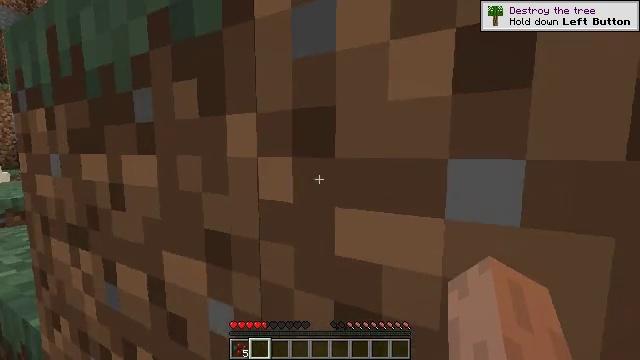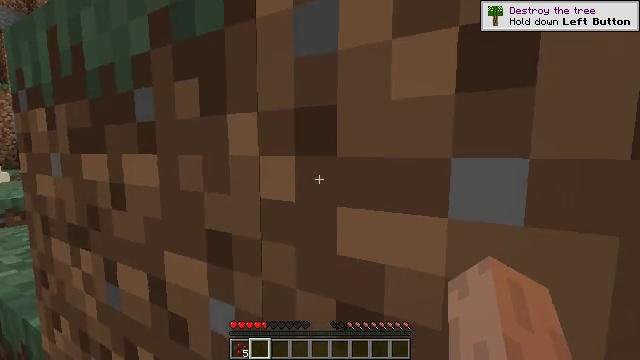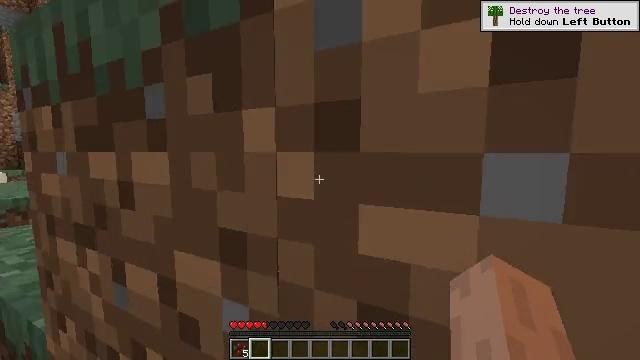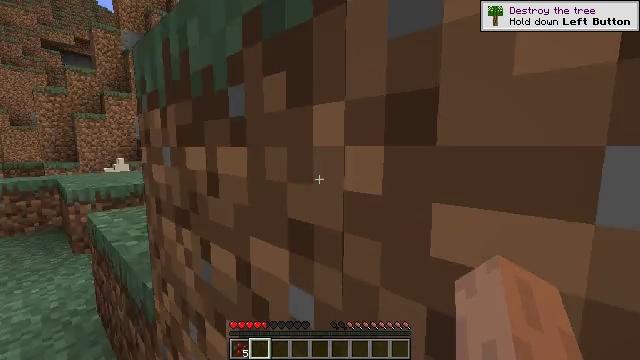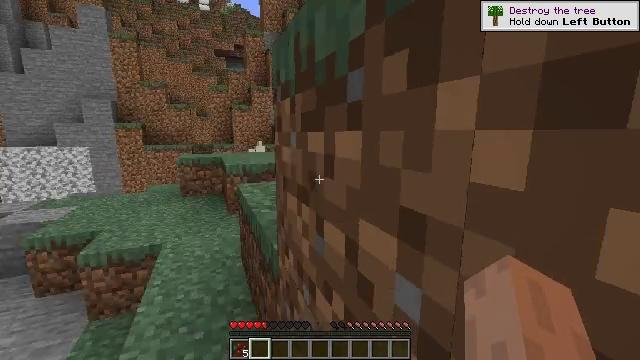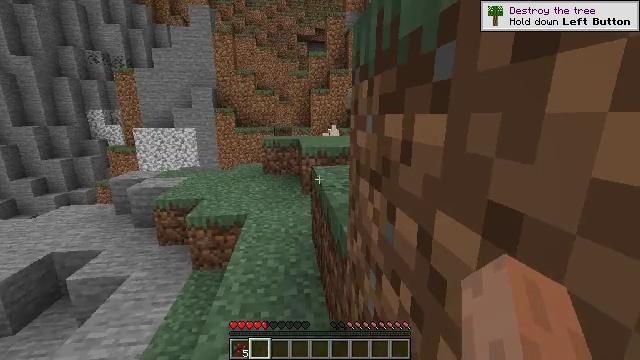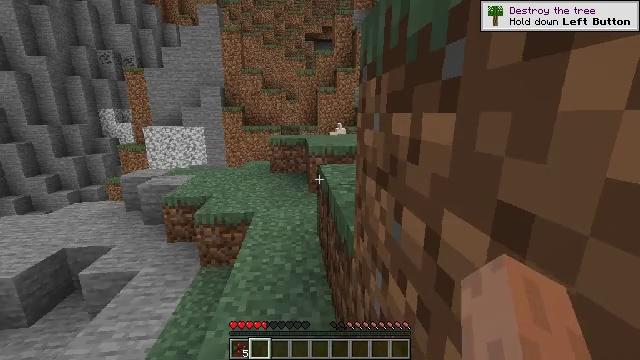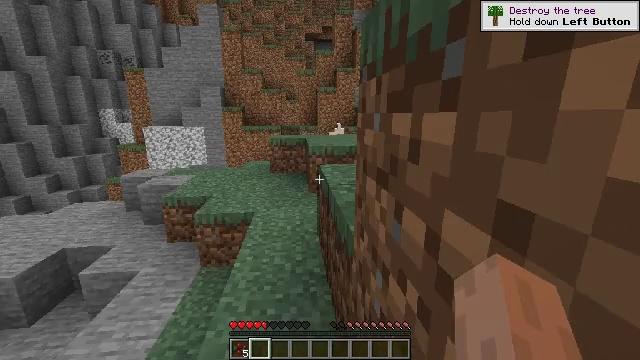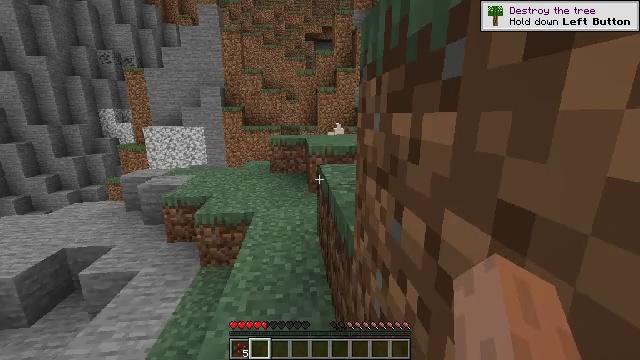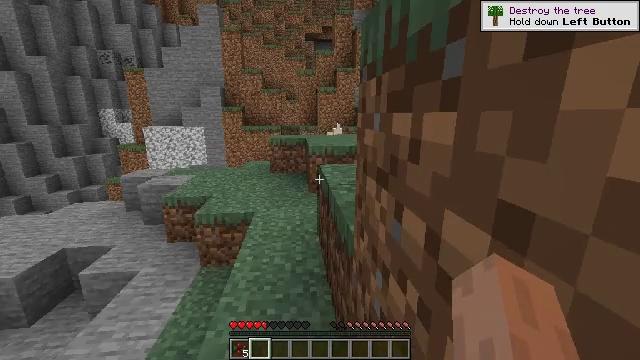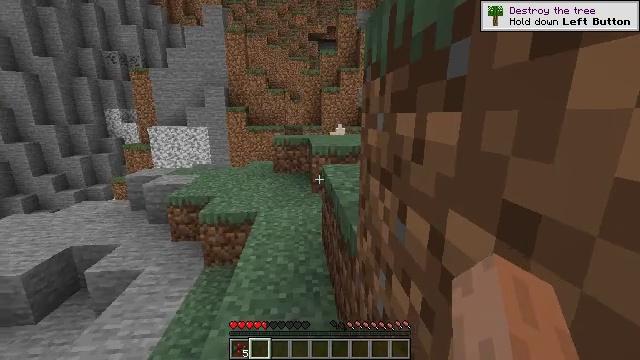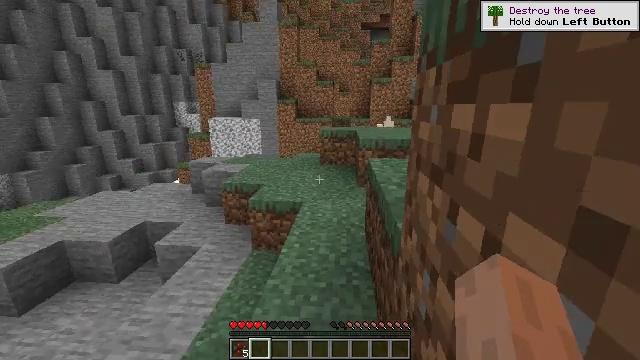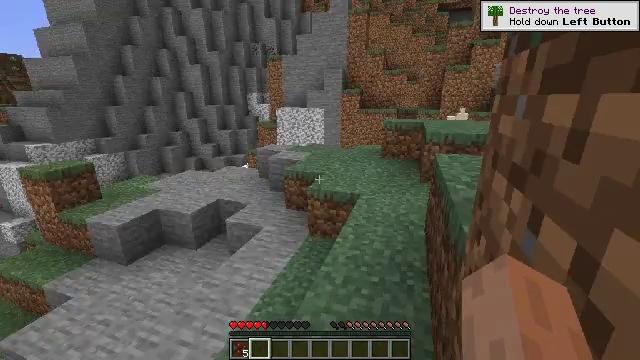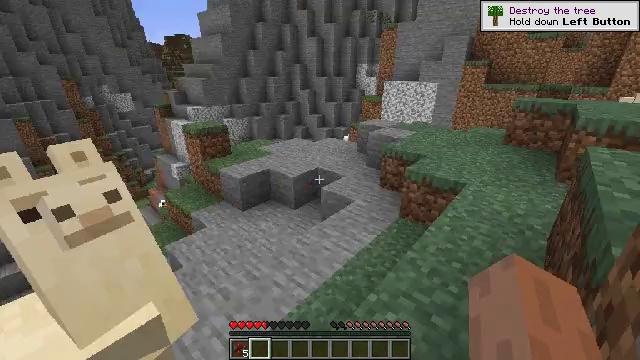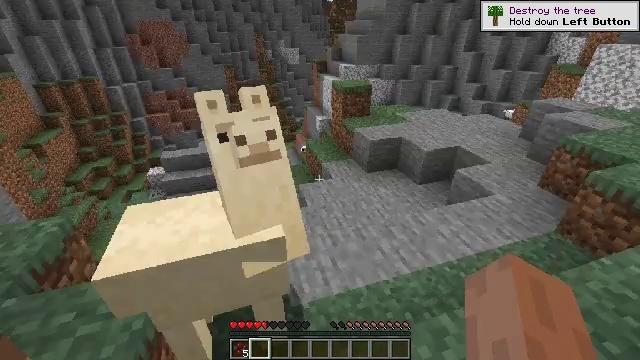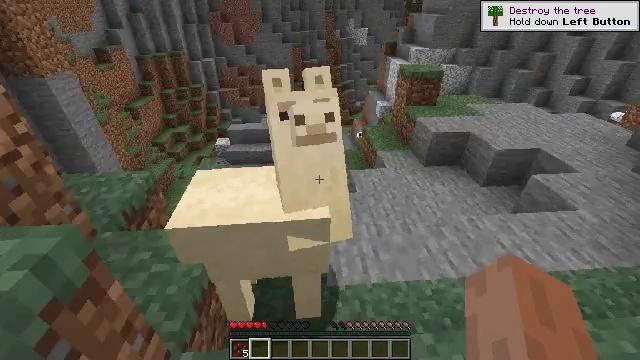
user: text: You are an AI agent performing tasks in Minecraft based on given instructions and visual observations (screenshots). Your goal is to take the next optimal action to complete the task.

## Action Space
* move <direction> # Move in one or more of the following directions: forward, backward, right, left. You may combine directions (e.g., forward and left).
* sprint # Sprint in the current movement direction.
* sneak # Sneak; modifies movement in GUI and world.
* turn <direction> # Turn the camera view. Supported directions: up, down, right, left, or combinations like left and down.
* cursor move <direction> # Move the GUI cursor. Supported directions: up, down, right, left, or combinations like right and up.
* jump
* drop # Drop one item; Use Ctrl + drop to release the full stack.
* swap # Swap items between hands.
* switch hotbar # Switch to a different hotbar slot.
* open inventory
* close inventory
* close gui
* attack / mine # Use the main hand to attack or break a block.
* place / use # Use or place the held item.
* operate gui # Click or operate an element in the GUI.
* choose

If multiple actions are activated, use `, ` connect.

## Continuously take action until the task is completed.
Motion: motion action
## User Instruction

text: Kill mobs.
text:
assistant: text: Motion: no_op
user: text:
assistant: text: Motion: no_op
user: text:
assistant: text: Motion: turn left and down
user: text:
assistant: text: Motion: turn left and down
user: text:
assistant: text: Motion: turn left and down
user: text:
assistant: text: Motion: turn left
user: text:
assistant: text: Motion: no_op
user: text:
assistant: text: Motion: no_op
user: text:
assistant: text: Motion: no_op
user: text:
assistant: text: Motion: no_op
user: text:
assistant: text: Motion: turn left and down
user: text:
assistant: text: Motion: turn left and down
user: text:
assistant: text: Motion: turn left and down
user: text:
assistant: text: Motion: turn left and down
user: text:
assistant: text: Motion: turn left and down
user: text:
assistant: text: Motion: turn left and down
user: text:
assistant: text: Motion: turn left and down
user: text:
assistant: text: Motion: turn left and down
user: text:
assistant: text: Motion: turn left
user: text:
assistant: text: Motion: no_op
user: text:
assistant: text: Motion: no_op
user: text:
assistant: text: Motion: turn right and up
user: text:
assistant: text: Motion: turn right
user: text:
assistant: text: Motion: no_op
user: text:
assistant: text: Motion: attack / mine
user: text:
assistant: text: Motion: attack / mine
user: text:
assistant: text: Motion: attack / mine
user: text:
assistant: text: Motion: no_op
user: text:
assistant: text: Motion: attack / mine
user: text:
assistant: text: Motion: attack / mine